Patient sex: M
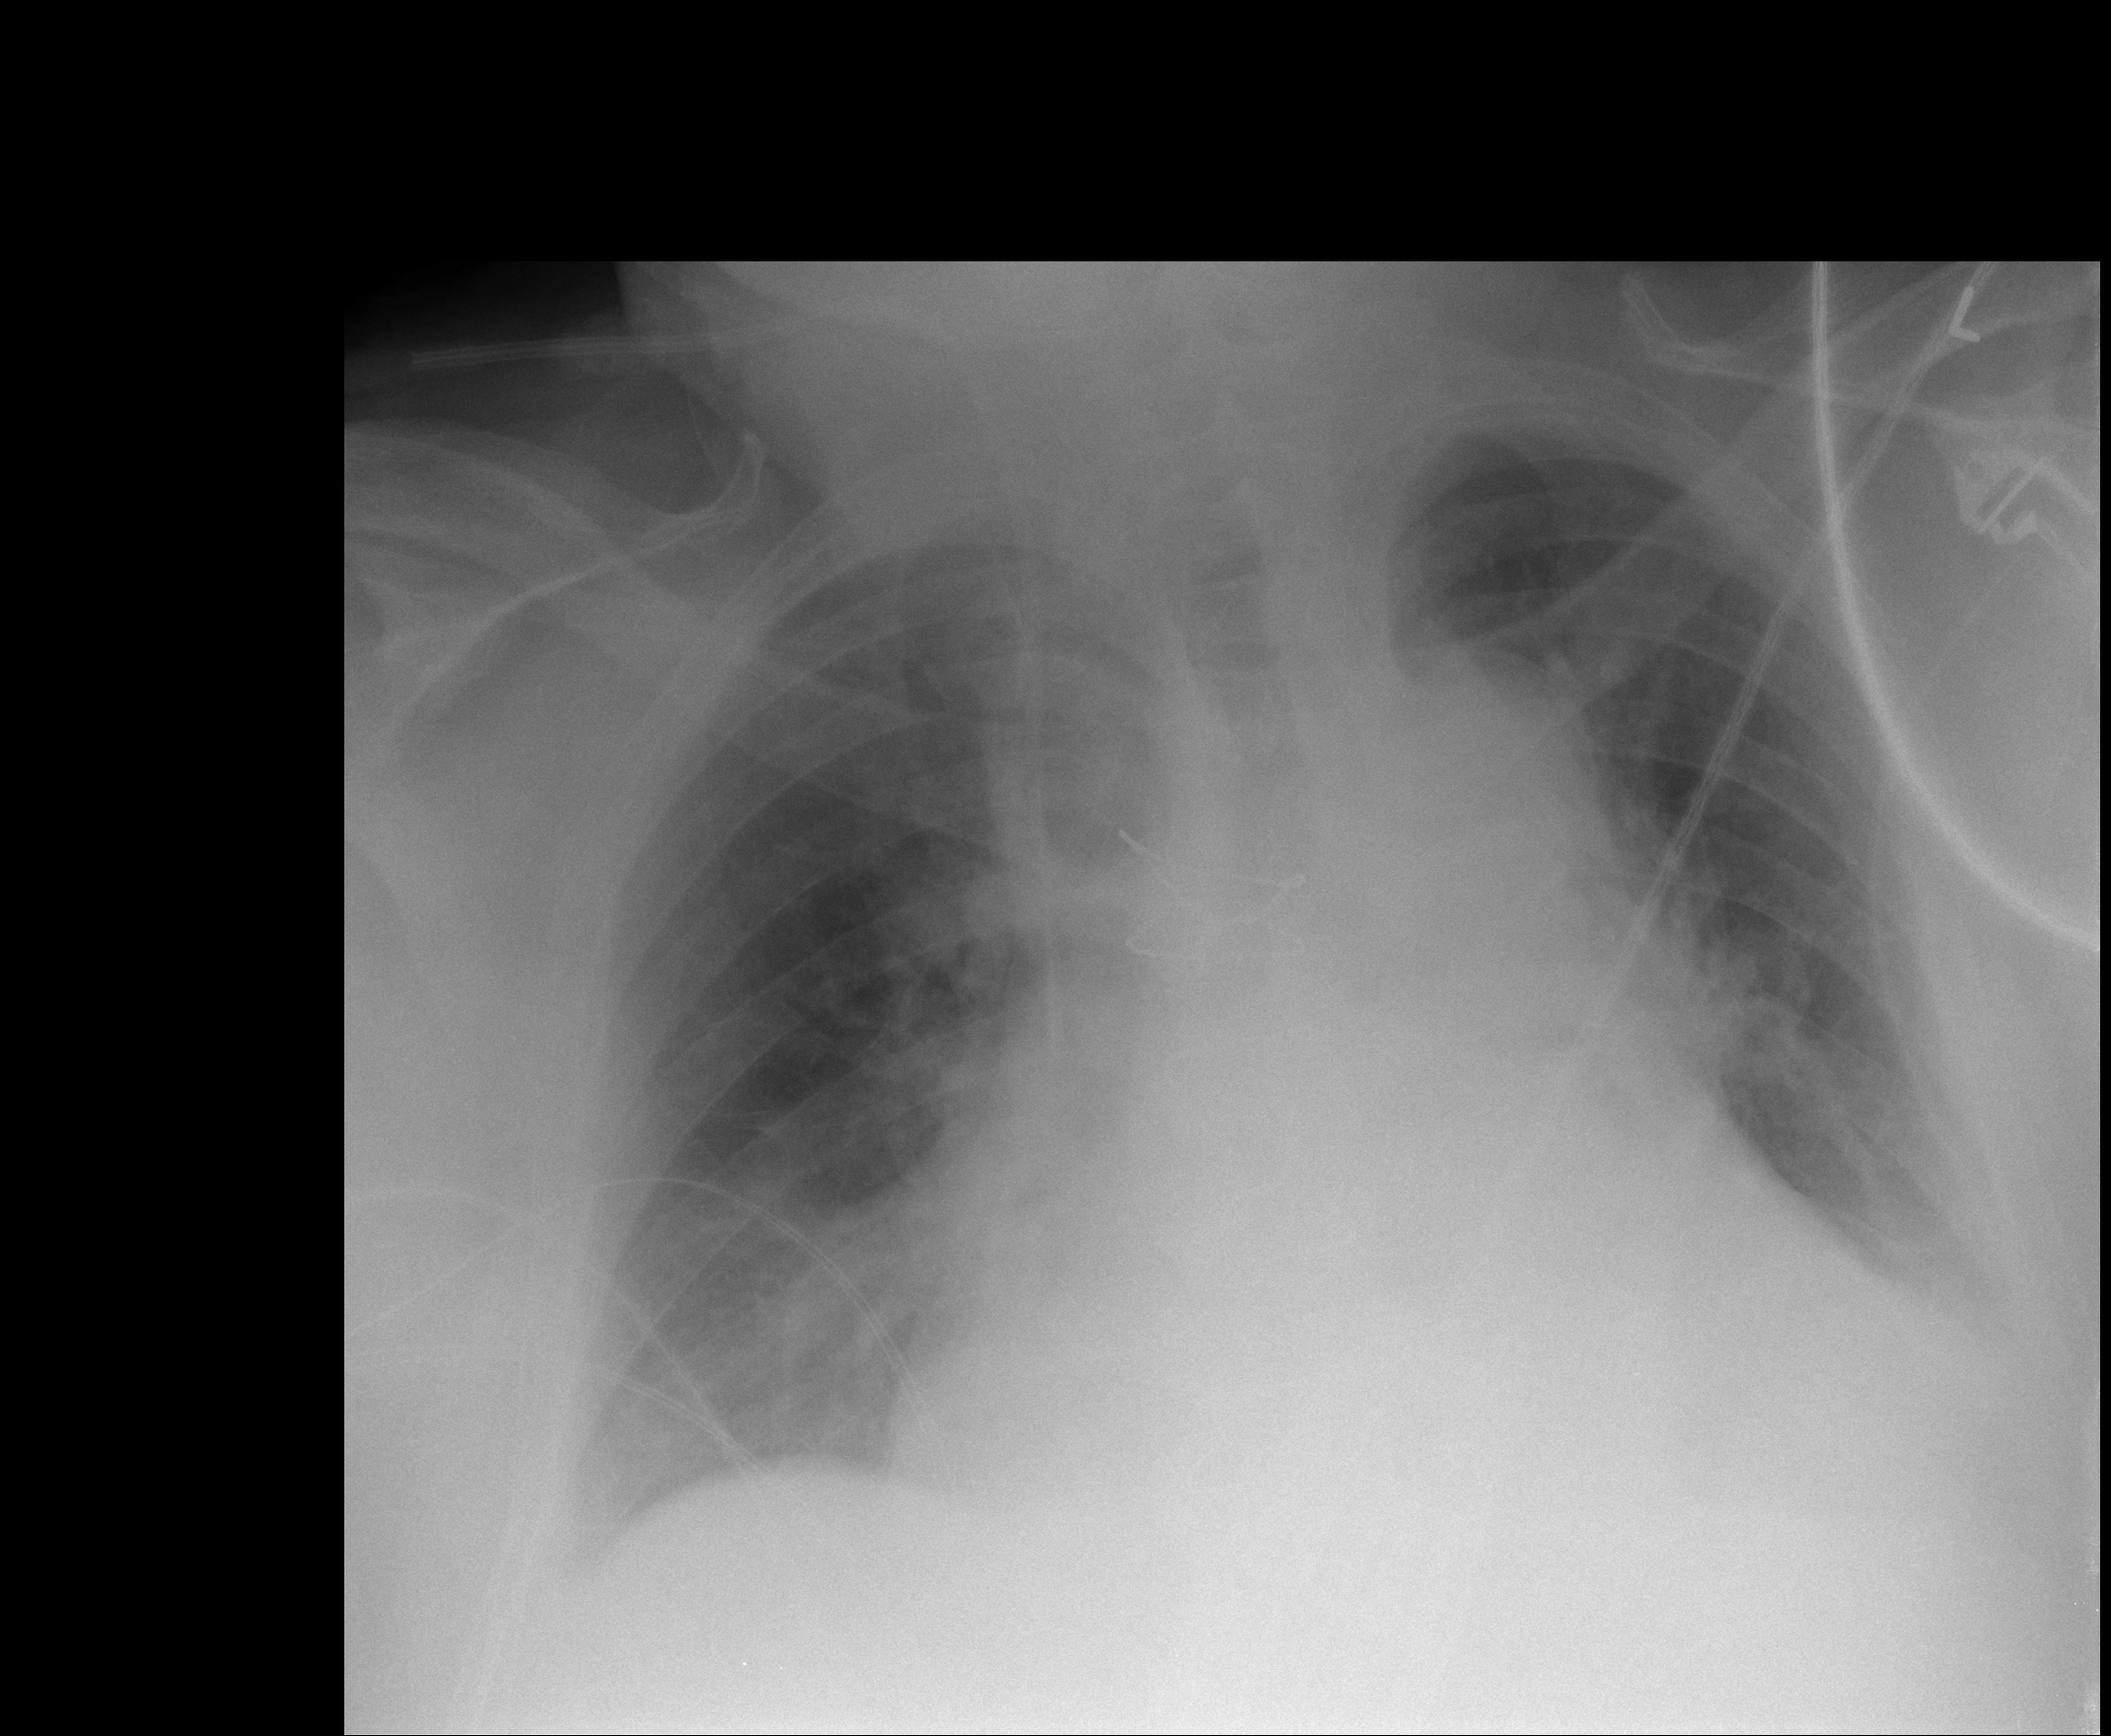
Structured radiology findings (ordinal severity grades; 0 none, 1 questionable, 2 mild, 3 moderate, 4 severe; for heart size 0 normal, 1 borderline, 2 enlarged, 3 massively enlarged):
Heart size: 2
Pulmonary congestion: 2
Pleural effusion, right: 1
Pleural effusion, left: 2
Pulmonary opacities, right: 1
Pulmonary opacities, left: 1
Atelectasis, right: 2
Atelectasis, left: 2